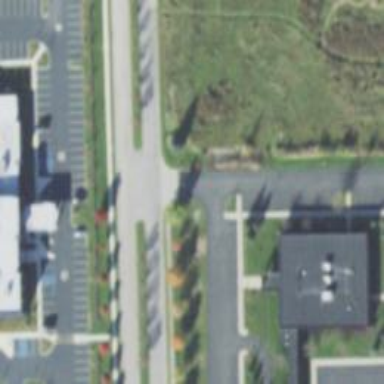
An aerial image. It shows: Asphalt driveway designated as service road.